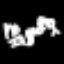
Label: squiggle